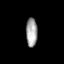
Tissue: prostate
Cell type: T cells
Senescence score: 0.279
Nuclear area (px): 319
Mean DAPI intensity: 163.476